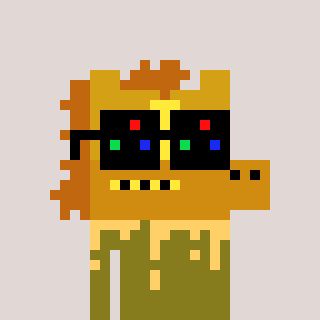
a pixel art character with square black sunglasses, a yellow horse-shaped head and a gunk-colored body on a warm background